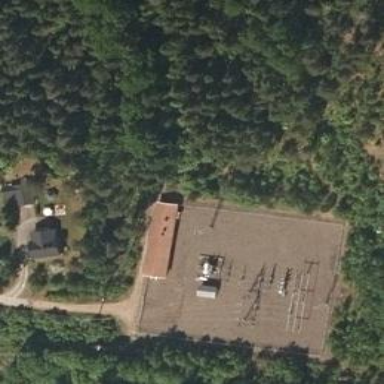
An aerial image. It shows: Distribution level power substation.